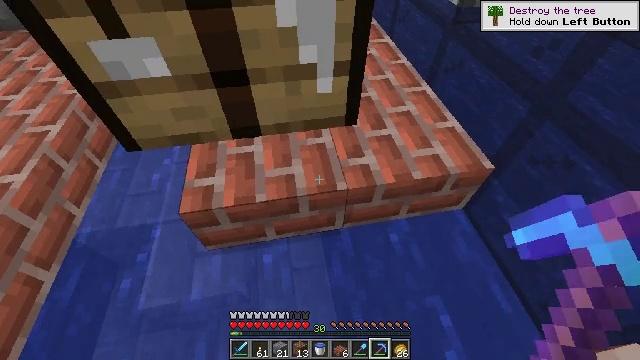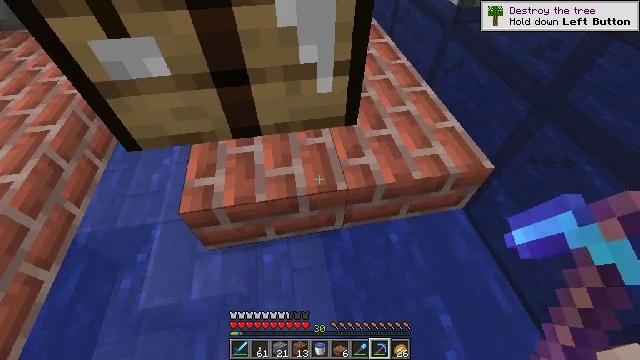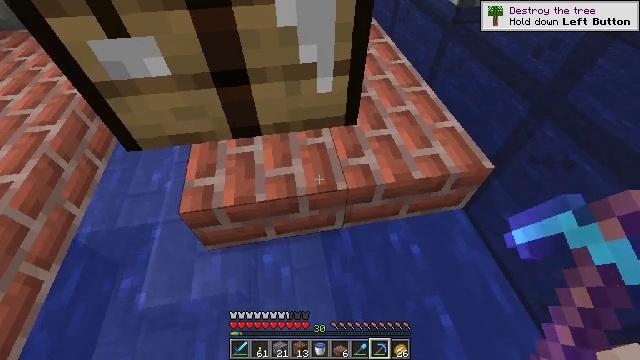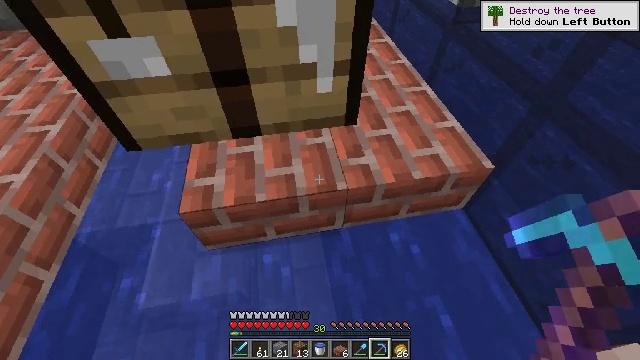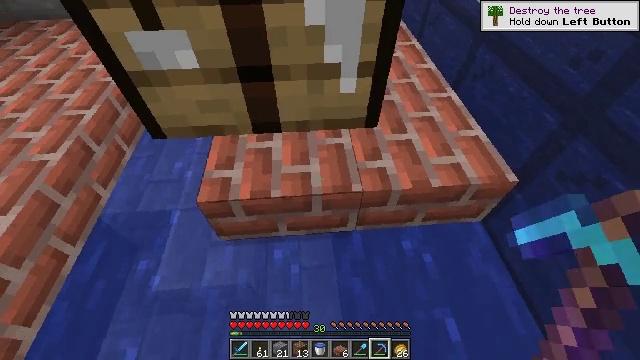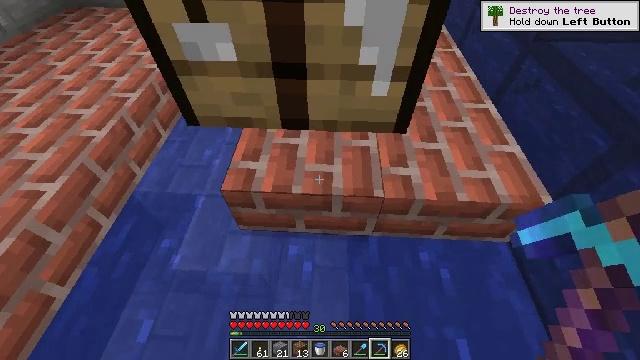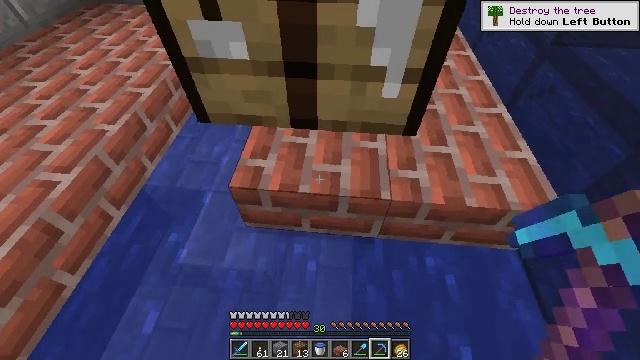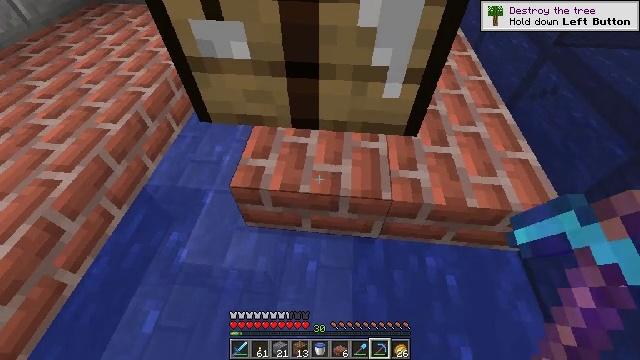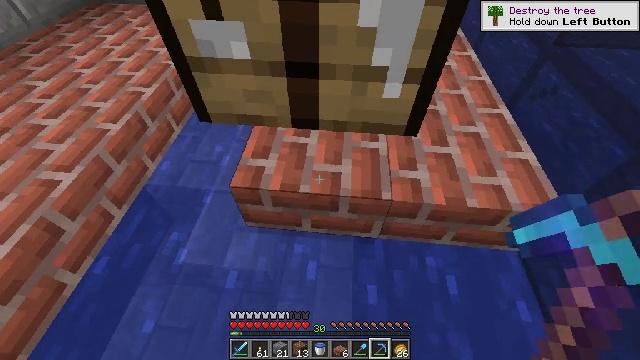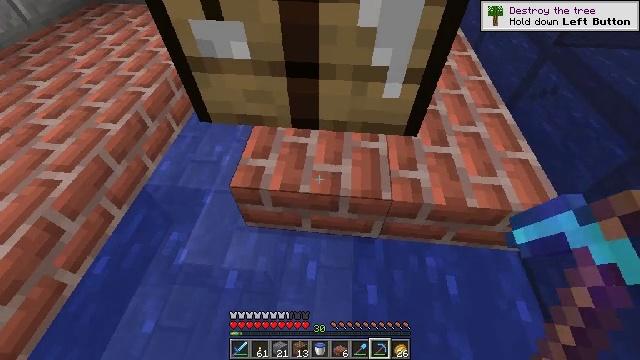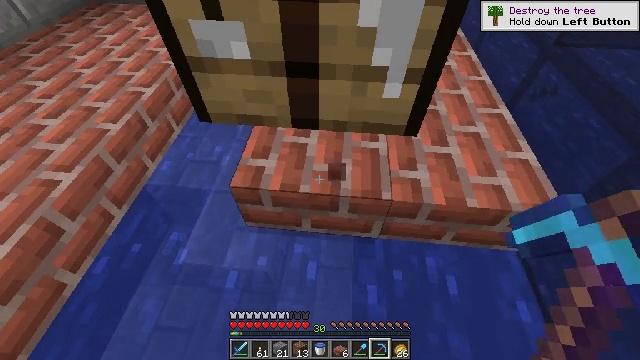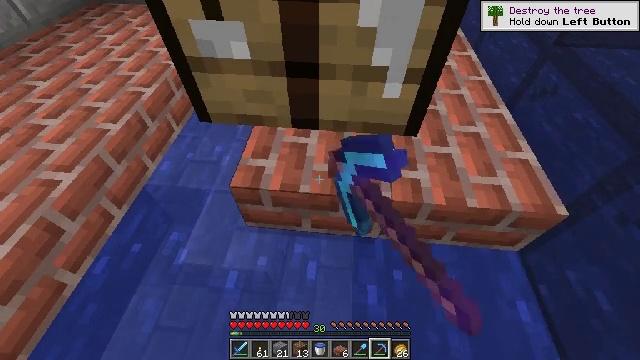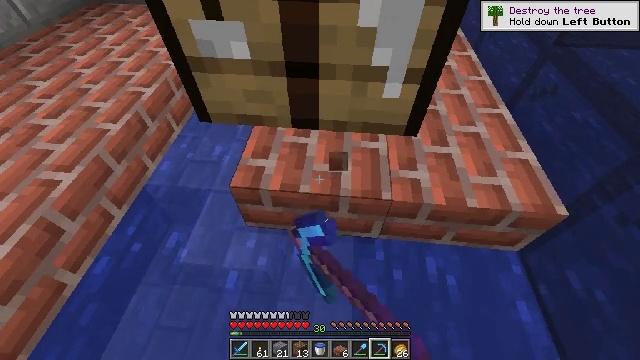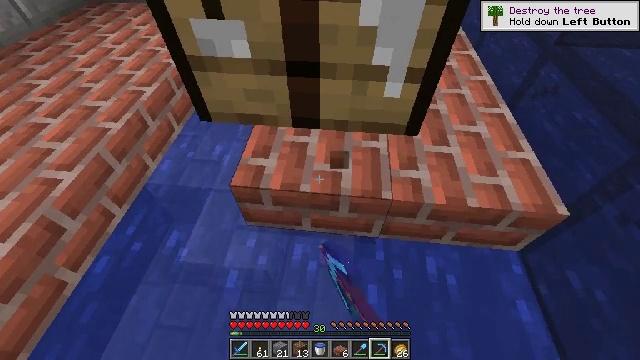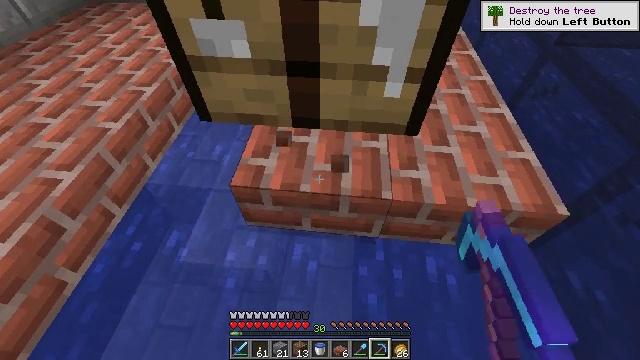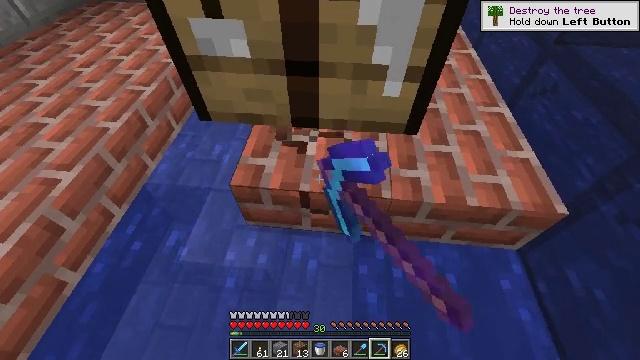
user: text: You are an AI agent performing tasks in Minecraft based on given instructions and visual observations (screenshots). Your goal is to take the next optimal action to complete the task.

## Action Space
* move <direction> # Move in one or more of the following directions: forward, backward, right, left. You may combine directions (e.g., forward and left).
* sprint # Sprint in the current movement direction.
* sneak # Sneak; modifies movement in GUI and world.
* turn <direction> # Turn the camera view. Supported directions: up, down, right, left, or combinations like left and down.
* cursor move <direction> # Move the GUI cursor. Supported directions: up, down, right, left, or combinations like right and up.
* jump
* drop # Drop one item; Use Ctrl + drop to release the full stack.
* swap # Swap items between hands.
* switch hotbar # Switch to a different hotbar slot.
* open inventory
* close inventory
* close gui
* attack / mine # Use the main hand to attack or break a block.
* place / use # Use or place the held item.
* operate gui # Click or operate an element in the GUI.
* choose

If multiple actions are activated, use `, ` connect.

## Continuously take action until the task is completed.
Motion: motion action
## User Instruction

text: Recycle the brick slab for reuse.
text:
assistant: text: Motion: no_op
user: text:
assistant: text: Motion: no_op
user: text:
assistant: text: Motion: no_op
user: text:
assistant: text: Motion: turn left
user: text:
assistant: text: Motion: turn left
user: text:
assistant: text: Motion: turn left
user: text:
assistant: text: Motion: no_op
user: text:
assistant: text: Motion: no_op
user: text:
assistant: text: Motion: no_op
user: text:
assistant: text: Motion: attack / mine
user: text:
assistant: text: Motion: attack / mine
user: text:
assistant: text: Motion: attack / mine
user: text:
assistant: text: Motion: attack / mine
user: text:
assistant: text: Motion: attack / mine
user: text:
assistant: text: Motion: attack / mine
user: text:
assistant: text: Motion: attack / mine
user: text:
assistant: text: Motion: attack / mine
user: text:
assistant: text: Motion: attack / mine
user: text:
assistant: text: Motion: attack / mine
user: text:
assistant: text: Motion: attack / mine
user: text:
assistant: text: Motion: attack / mine
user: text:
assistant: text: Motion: attack / mine
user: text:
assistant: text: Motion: no_op
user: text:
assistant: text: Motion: move back
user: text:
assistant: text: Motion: move back and move left
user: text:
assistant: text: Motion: move back and move left, turn right and down
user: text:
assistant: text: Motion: move back and move left, turn right and down
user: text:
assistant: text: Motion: move back and move left, turn right and down
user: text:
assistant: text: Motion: move back and move left, turn right and down
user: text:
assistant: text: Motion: move back and move left, turn right and down